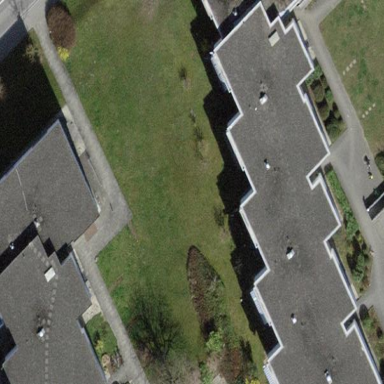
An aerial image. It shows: Flat-roofed building.